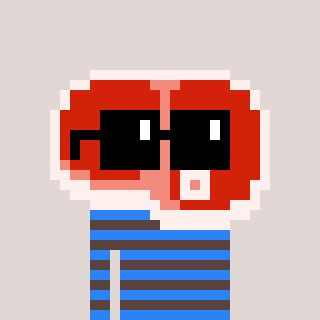
a pixel art character with square black sunglasses, a steak-shaped head and a darkbrown-colored body on a warm background